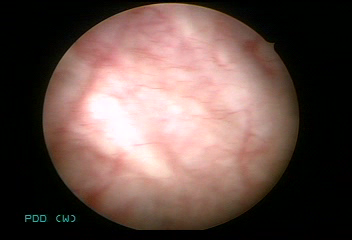
Modality: WLC
Class: Normal mucosa
Bladder cancer association: No